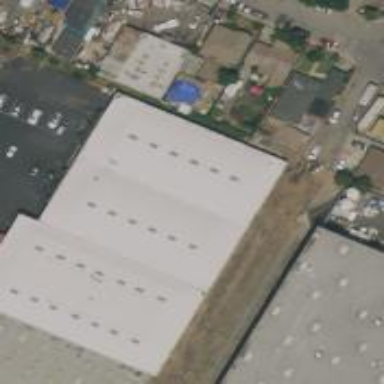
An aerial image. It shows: Warehouse building.